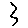
Label: zigzag